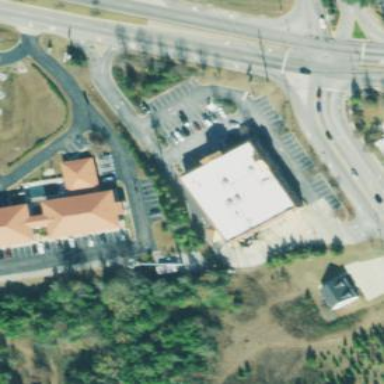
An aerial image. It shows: Pharmacy building providing healthcare services.